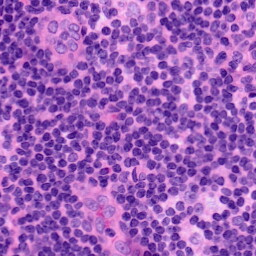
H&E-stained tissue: LymphNode